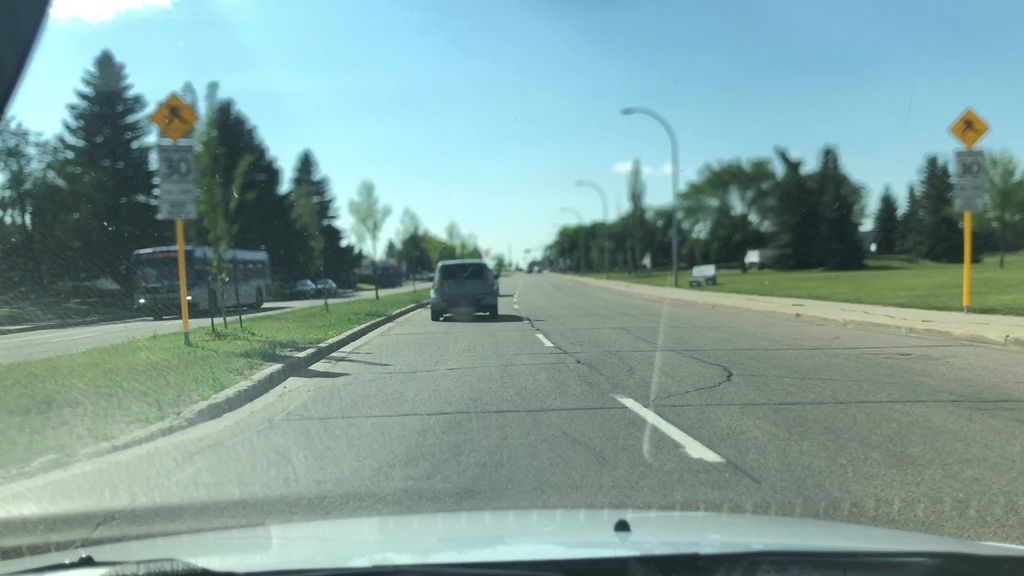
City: edmonton